Field crop: tomato
Growth stage: 1
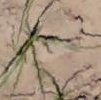
Species: cyperus